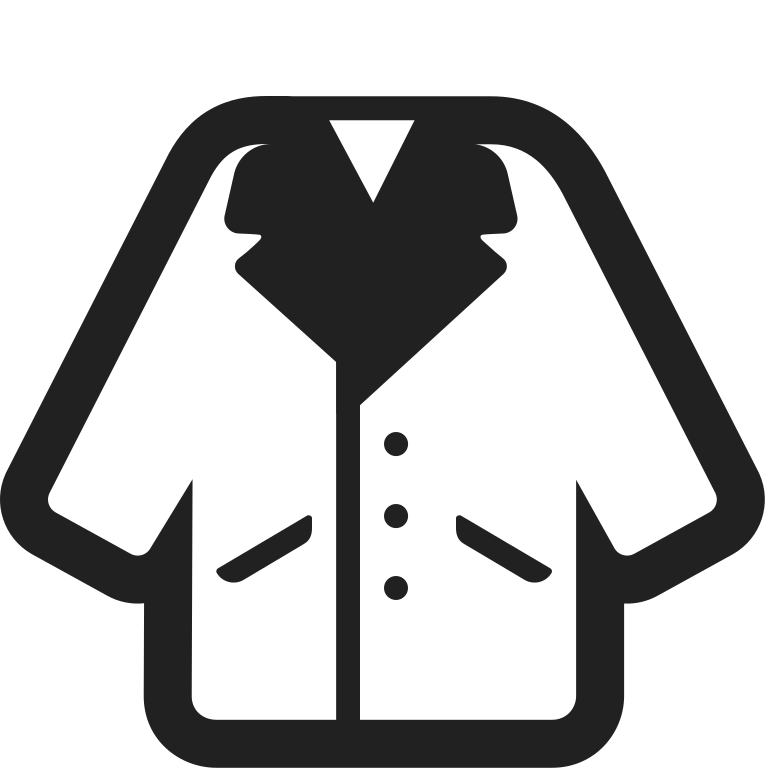
coat high contrast